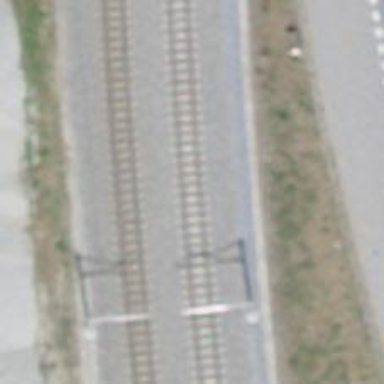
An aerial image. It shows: Narrow-gauge railway siding with electrified contact line.